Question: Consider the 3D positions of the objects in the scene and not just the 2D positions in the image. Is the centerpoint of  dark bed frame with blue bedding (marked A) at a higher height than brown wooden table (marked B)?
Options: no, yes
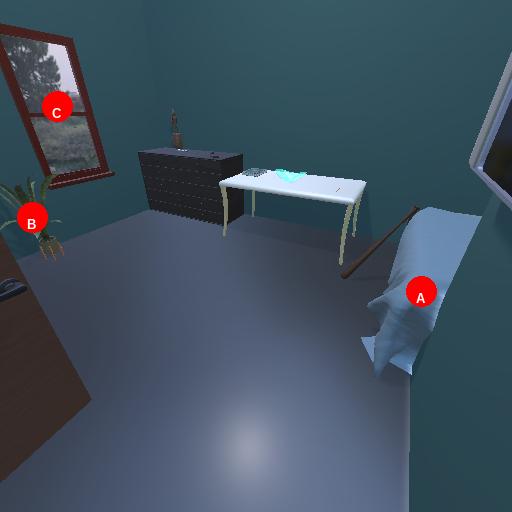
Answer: no